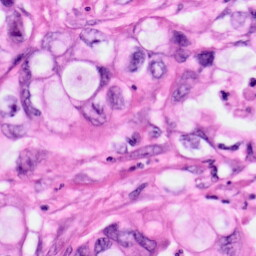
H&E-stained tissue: Pancreatic